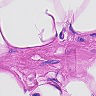
Metastatic tissue present: no